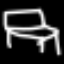
Label: chair